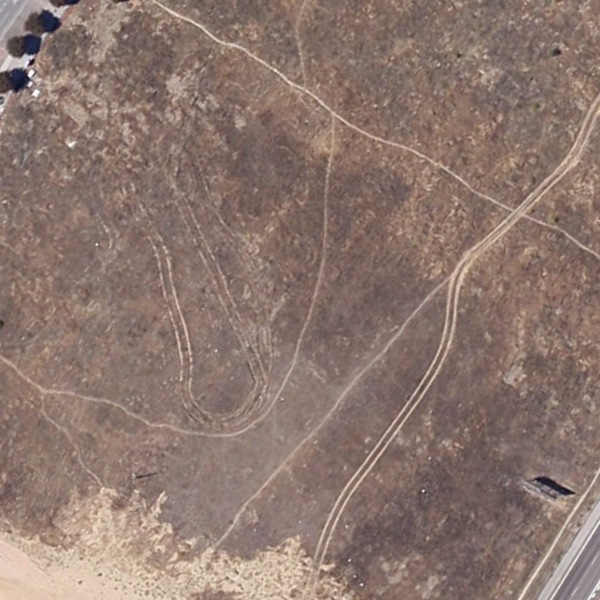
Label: BareLand